Question: I am developing a component for Communique 5 (CQ5, now AEM) using JSP, HTML and JavaScript; and I found some trouble when trying to create two dropdowns for which the values of the second one will depend on the values on the first one.
In the component dialog (dialog.xml) I have two 'select' similar to these ones (simplified for clarity):
'''
...
<type
jcr:primaryType="cq:Widget"
defaultValue="Dark"
fieldLabel="Color Type"
name="./type"
type="select"
xtype="selection">
<options jcr:primaryType="cq:WidgetCollection">
<o1
jcr:primaryType="nt:unstructured"
text="Dark"
value="dark"/>
<o2
jcr:primaryType="nt:unstructured"
text="Light"
value="light"/>
</options>
</tipo>
<color
jcr:primaryType="cq:Widget"
defaultValue="dark-blue"
fieldLabel="Color"
name="./color"
type="select"
xtype="selection">
<options jcr:primaryType="cq:WidgetCollection">
<o1
jcr:primaryType="nt:unstructured"
text="Dark Blue"
value="dark-blue"/>
<o2
jcr:primaryType="nt:unstructured"
text="Light Blue"
value="light-blue"/>
<o3
jcr:primaryType="nt:unstructured"
text="Dark Green"
value="dark-green"/>
<o4
jcr:primaryType="nt:unstructured"
text="Light Green"
value="light-green"/>
<o5
jcr:primaryType="nt:unstructured"
text="Dark Red"
value="dark-red"/>
</options>
</color>
...
'''
That generates two dropdowns in the dialog:
- -
Something like this image:

How can I make the values of the second dropdown (colors) "update" depending on the value of the first dropdown (color type)? For example, if the color type is "dark" I only want to see dark colors: dark blue, dark green, dark red; and similarly, if the color type is "light" I want to see only light colors: light blue and light green.
I initially thought about doing this with JavaScript, adding a 'selectionChanged' listener to the first dropdown that would show/hide the options in the second list. But I couldn't find any relation between the field and the 'div' with the options (the generated code is not an HTML 'select' but a separate CQ5 structure with 'div's and hidden inputs).
Then I thought about having different dropdown lists for the second option: one with light colors and the other with dark colors, and directly show/hide the whole dropdown list instead of some options. Something that I could do by assigning 'id'/'cls' to the selection widget, but it complicates the logic behind and it is difficult to maintain (if I add new options, I'd need to create new dropdowns, and in my real code I have more than 2 options but 6).
How can I create to dropdowns in which the options in the second one depend on the option selected in the first one?
<URL>
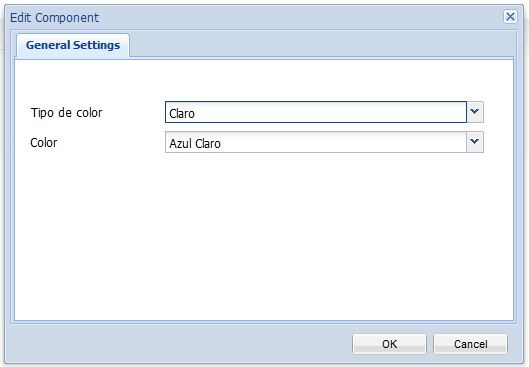
Answer: You can try something like:
- - instead of nodes-options use optionsProvider for you component with colors:'''
function(path, record) {
return [{
text:"Dark Blue",
value:"dark-blue"
},{
text:"Light Blue",
value:"light-blue"
},{
text:"Dark Green",
value:"dark-green"
},{
text:"Light Green",
value:"light-green"
},{
text:"Dark Red",
value:"dark-red"
}];
}
'''
- then for your "color type" widget you can filter that options regarding type. Callback for event 'selectionChanged' can look like:'''
function(comp,value,checked){
var colorsDropDown = CQ.Ext.getCmp("colorsComp");
if (!colorsDropDown.original) {
colorsDropDown.original = colorsDropDown.optionsProvider;
}
colorsDropDown.optionsProvider = function(path, record) {
return colorsDropDown.original().filter(function (el) {
return el.value.indexOf(value) != -1;
});
}
colorsDropDown.setOptions(colorsDropDown.optionsProvider());
}
'''
There we get our "colors" widget by id, we set, then we save our original provider, set new, with filtering and also update available options.
It's somewhat dirty solution, but I hope, that it will give you some insight.
you also need to do similar manipulation on component initialization, to show correctly filtered options when widget first shown.